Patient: sex M, age 48
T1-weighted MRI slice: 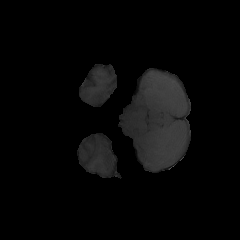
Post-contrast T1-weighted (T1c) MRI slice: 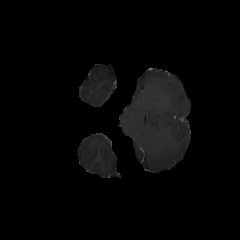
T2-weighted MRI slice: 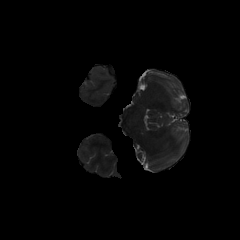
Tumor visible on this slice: no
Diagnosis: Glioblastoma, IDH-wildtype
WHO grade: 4